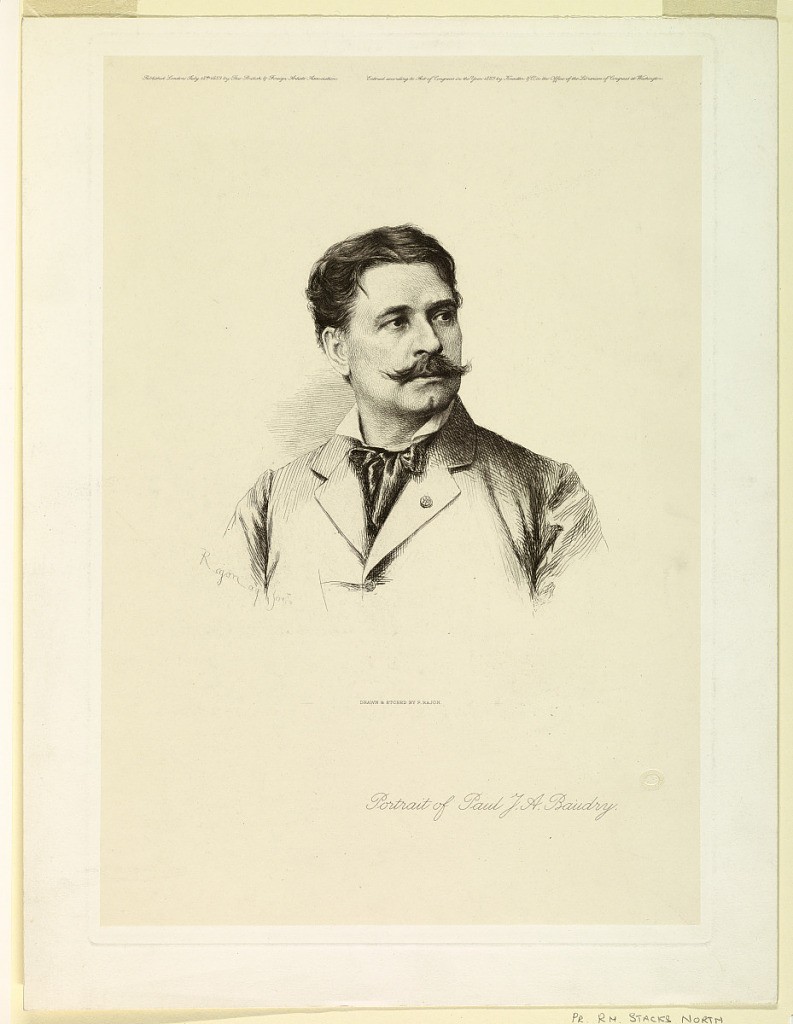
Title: Portrait of Paul Jacques Aimé Baudry
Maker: Paul-Adolphe Rajon, French, 1842 - 1888
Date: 1883
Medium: Etching on paper
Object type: Print
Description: Bust length portrait of the French painter, Paul Jacques Aimé Baudry (1828-1886), facing frontally, his head turned slightly to the right. He wears a mustache and rosette of the Légion d'Honneir in his lapel.